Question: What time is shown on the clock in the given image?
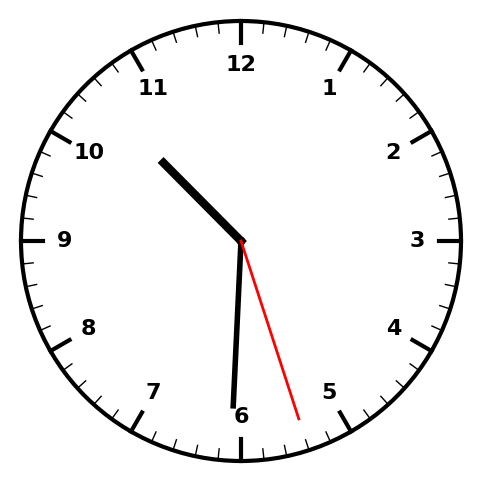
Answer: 10:30:27